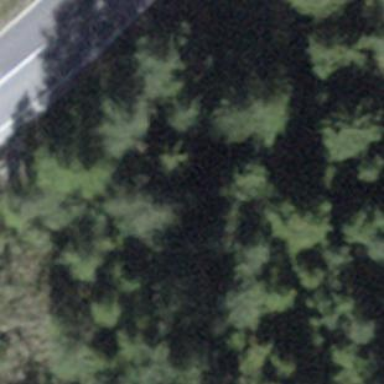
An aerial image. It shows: Forest with mixture of leaf types and cycles.